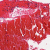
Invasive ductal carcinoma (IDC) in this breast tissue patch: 0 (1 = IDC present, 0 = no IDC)